Question: I've seen a bunch of these threads and went through a few of them but nothing seemed to be of help so far. So I'm trying to call the timer continuously while the ajax call is taking place. Once the ajax call reaches the complete event, I'd like to clearInterval the timer, but that doesn't seem to be working because the call to CheckProgress() keeps going and going.
Here's my code:
'''
var timer = "";
$("#ChartUpdateData").click(function () {
$("#loadingimgfeatdiv").show(); //ajax loading gif
if (timer == "")
{
console.log("Starting Progress Checks...");
timer = window.setInterval("CheckProgress()", 5000);
}
$.ajax({
type: "POST",
async: true,
url: '@(Url.Action("UpdateServerData","Charts"))',
contentType: "application/json; charset=utf-8",
success: function (data) {
},
error: function (XMLHttpRequest, textStatus, errorThrown) {
},
complete:function (jqXHR, textStatus) {
$("#loadingimgfeatdiv").hide();
StopCheckingProgress();
LoadChart();
},
});
});
function StopCheckingProgress()
{
window.clearInterval(timer);
timer = "";
console.log("Ending Progress Checks...");
}
function CheckProgress()
{
console.log("Checking Progress...");
console.log(timer);
}
'''
EDIT:

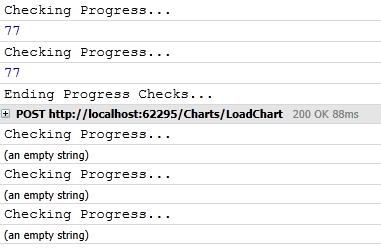
Answer: I've never liked setInterval. I like managing timers directly.
'''
var timerStop = false
$("#ChartUpdateData").click(function () {
$("#loadingimgfeatdiv").show(); //ajax loading gif
if (!timerStop) {
console.log("Starting Progress Checks...");
CheckProgress()
}
$.ajax({
type: "POST",
async: true,
url: '@(Url.Action("UpdateServerData","Charts"))',
contentType: "application/json; charset=utf-8",
success: function (data) {
},
error: function (XMLHttpRequest, textStatus, errorThrown) {
},
complete:function (jqXHR, textStatus) {
$("#loadingimgfeatdiv").hide();
timerStop = true;
},
});
});
function CheckProgress() {
if(timerStop) {
console.log("Ending Progress Checks...");
return;
}
console.log("Checking Progress...");
console.log(timer);
window.setTimeout(function(){CheckProgress()}, 5000);
}
'''